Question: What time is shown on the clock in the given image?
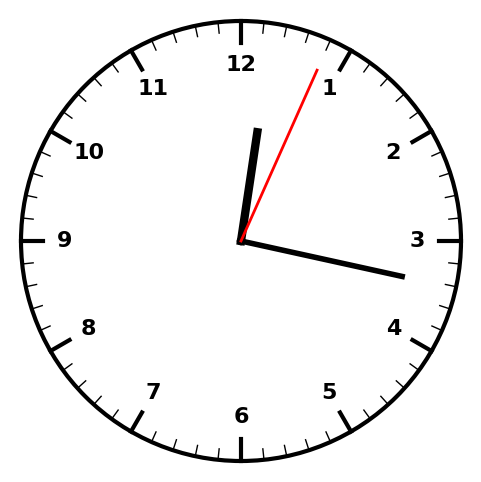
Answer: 12:17:04